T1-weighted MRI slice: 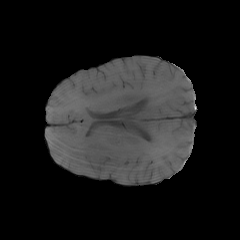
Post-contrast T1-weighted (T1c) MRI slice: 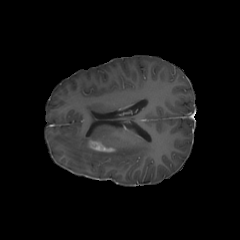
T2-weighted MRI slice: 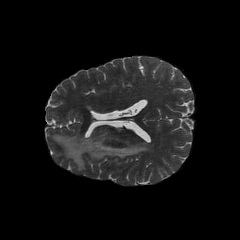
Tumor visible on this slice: yes